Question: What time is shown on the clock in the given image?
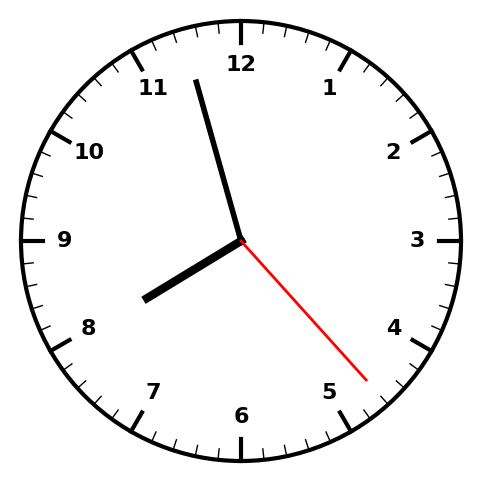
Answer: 07:57:23